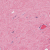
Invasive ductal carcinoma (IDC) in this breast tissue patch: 0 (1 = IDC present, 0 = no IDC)